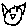
Label: cat